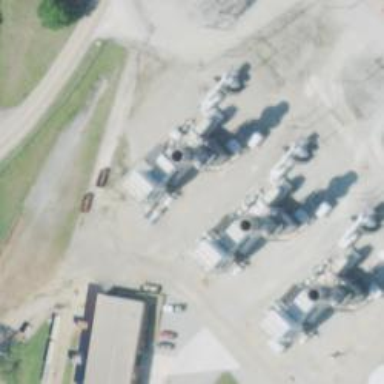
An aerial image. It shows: Gas turbine generator is in use.